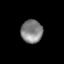
Tissue: lung
Cell type: T cells
Senescence score: 0.1336
Nuclear area (px): 488
Mean DAPI intensity: 131.031